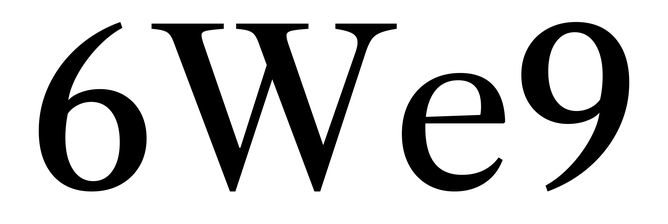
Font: LibreCaslonText_Regular